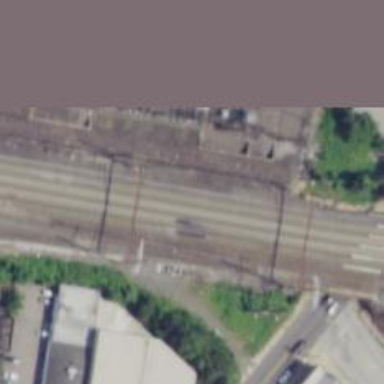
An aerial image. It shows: Railway with electrified contact lines.